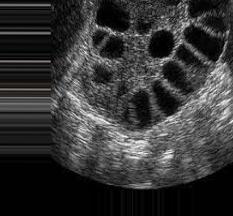
Label: infected